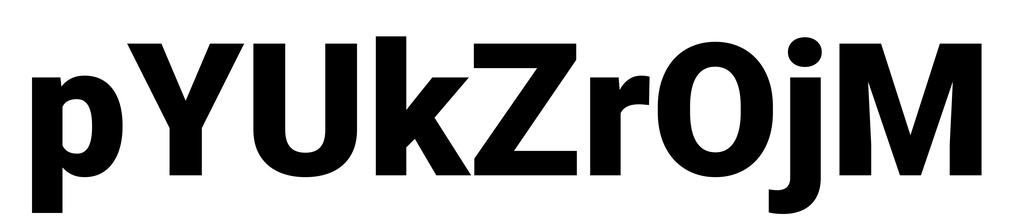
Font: Roboto_Black